Question: I want to how to add data into datatable and change dataformatString of "Date" column

Q1. how to change data format to "dd/MM/yyyy" or ,
Q2. I've add codes for add datakeys:["RowID"] in page_load event, but when i click "Edit" button, it prompts "object reference not set to an instance of an object", how can get datakey value/ add commandArguement to "edit"/"delete" Button
Q3. when i click "Edit" button, how to change into edit mode with update, cancel button etc for editing,
I hope someone can help me, thank you very much!!!
'''
protected void Page_Load(object sender, EventArgs e){
if (!IsPostBack) {
GridView gv = (GridView)Page.FindControl("GridView1");
gv.DataKeyNames = new string[] { "RowID" };
}
}
protected void btn_Click(object sender, EventArgs e){
getDT(date); //string []date;
}
private DataTable getDT(string[] date){
DataTable dt = new DataTable();
dt.Columns.Add("RowID", typeof(Int16));
dt.Columns.Add("Date", typeof(DateTime));
for (int i = 0; i < date.Length; i++) {
dt.Rows.Add(i + 1, date[i]); //date[i] format:yyyy-mm-dd or dd/MM/yyyy
}
return dt;
}
protected void GridView1_RowCommand(object sender, GridViewCommandEventArgs e) {
if (e.CommandName == "Delete"){
hf_id.Value = GridView1.DataKeys[0].Value.ToString();
}
}
'''
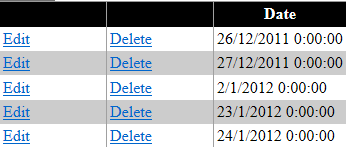
Answer: Download source code from given link and study it will help you. Your requirements are easy but basic knowledge is necessary for doing it.
<URL>